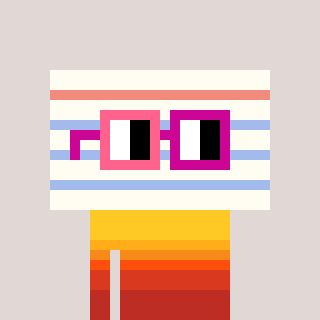
a pixel art character with square pink and red glasses, a empty notebook page-shaped head and a peachy-colored body on a warm background